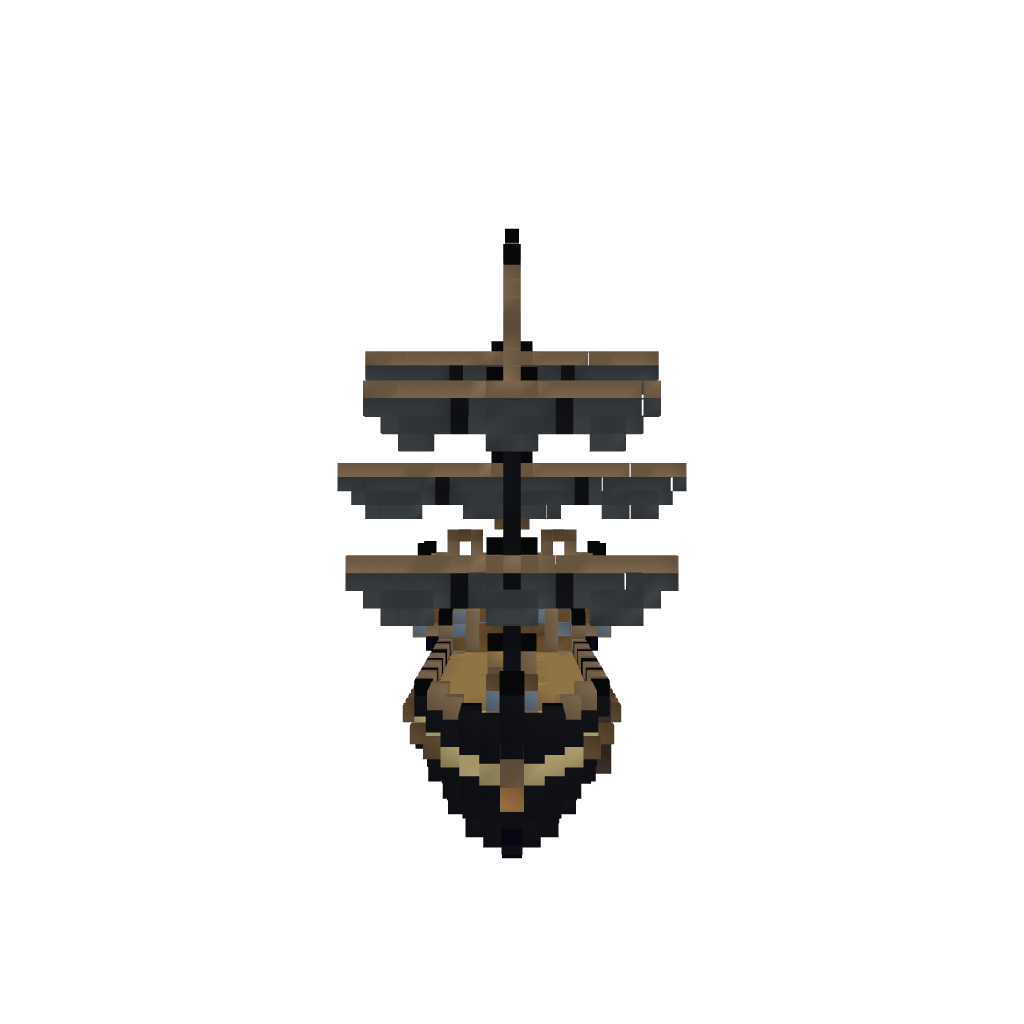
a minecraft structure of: AxiumSA